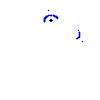
Particle: proton